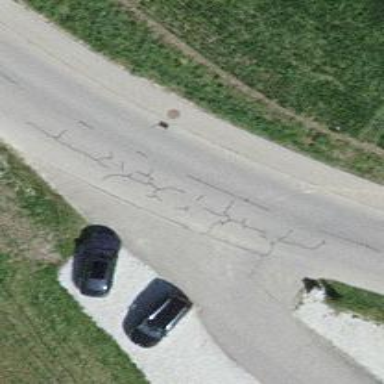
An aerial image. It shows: Asphalt road classified as tertiary.